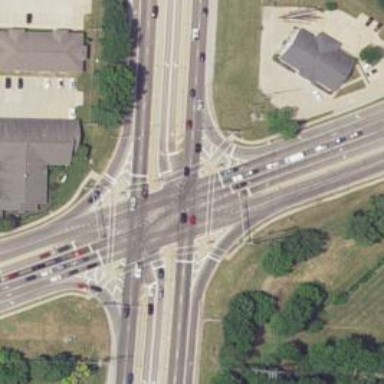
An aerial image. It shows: Crossing with marked lines on the road.